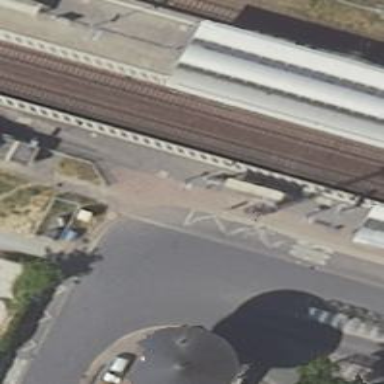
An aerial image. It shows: Public transport stop position along the railway.